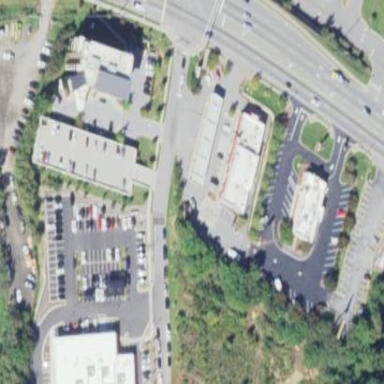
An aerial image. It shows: Retail area.